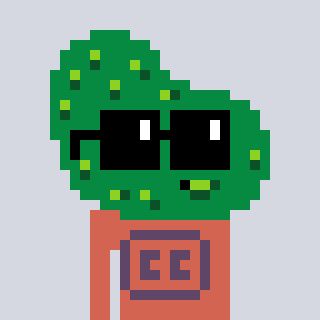
a pixel art character with square black sunglasses, a pickle-shaped head and a peachy-colored body on a cool background